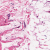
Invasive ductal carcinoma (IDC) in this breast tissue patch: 0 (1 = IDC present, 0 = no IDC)